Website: home-depot
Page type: payment
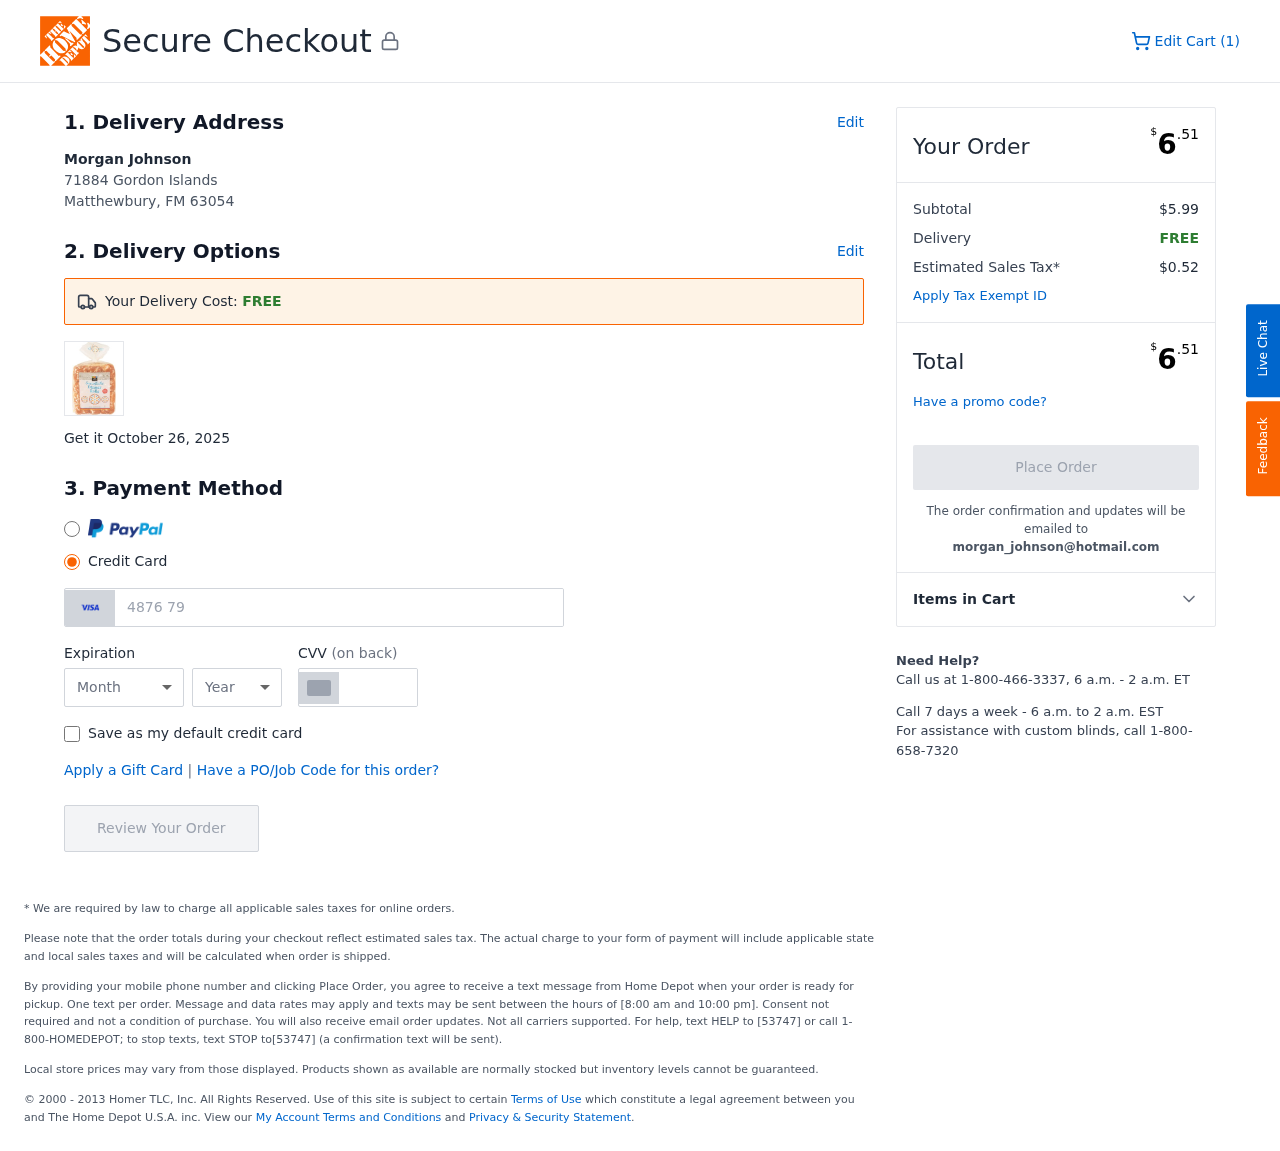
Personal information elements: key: PII_CARD_CVV
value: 080
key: PII_CARD_EXPIRY_MONTH
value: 12
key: PII_CARD_EXPIRY_YEAR
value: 29
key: PII_CARD_NUMBER
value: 4876 7997 8360 7302
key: PII_CITY_STATE_ZIP
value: Matthewbury, FM 63054
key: PII_EMAIL
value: morgan_johnson@hotmail.com
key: PII_FULLNAME
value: Morgan Johnson
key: PII_STREET
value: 71884 Gordon Islands
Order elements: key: ORDER_NUM_ITEMS
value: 1
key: ORDER_DELIVERY_DATE
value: October 26, 2025
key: ORDER_TOTAL
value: $6.51
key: ORDER_SUBTOTAL
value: $5.99
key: ORDER_SHIPPING_COST
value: FREE
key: ORDER_TAX
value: $0.52